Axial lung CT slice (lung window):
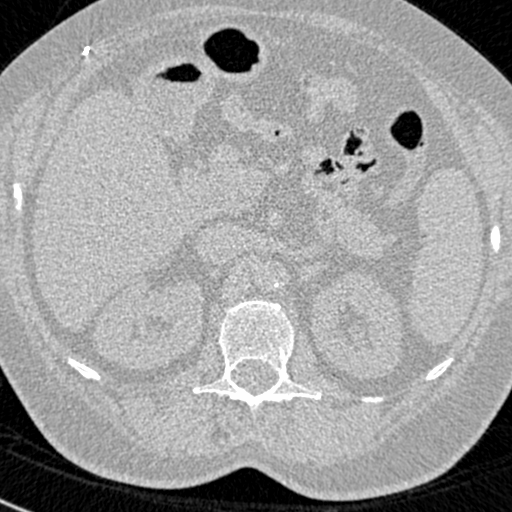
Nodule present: no